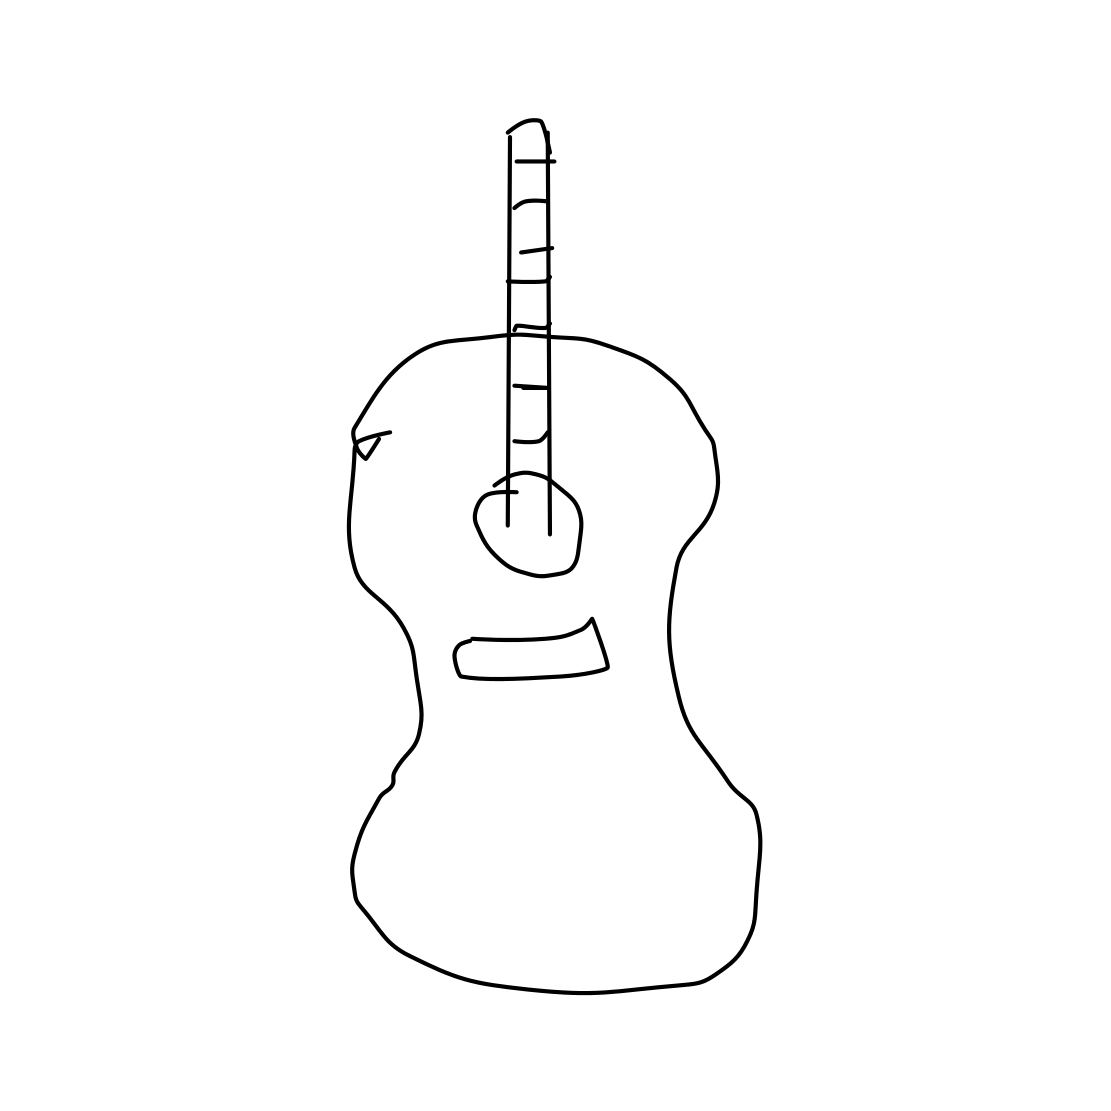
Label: guitar